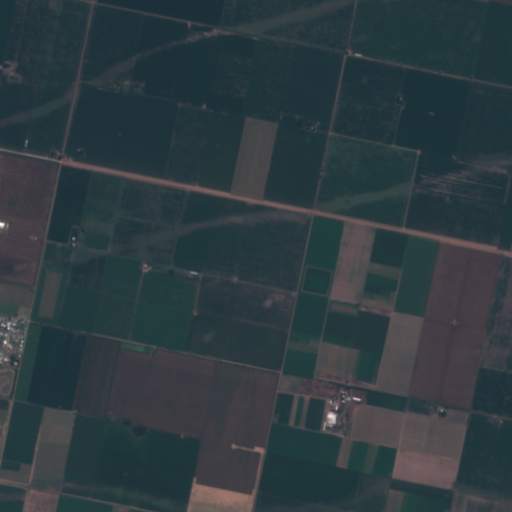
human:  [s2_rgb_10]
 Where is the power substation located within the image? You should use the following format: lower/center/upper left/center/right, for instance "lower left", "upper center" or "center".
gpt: The power substation is located in the center left of the image.
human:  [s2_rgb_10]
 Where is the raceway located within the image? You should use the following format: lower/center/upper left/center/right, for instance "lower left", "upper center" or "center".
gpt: The raceway is located in the lower left of the image.
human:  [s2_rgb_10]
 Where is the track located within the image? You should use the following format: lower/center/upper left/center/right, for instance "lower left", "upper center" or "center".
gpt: There is no track in the image.